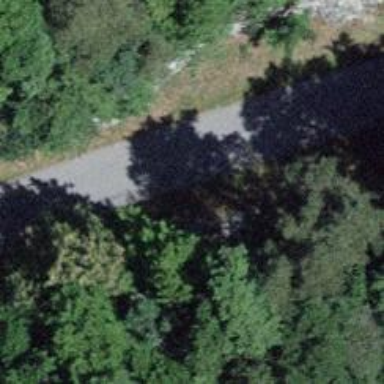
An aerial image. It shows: Unclassified paved road.